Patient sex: F
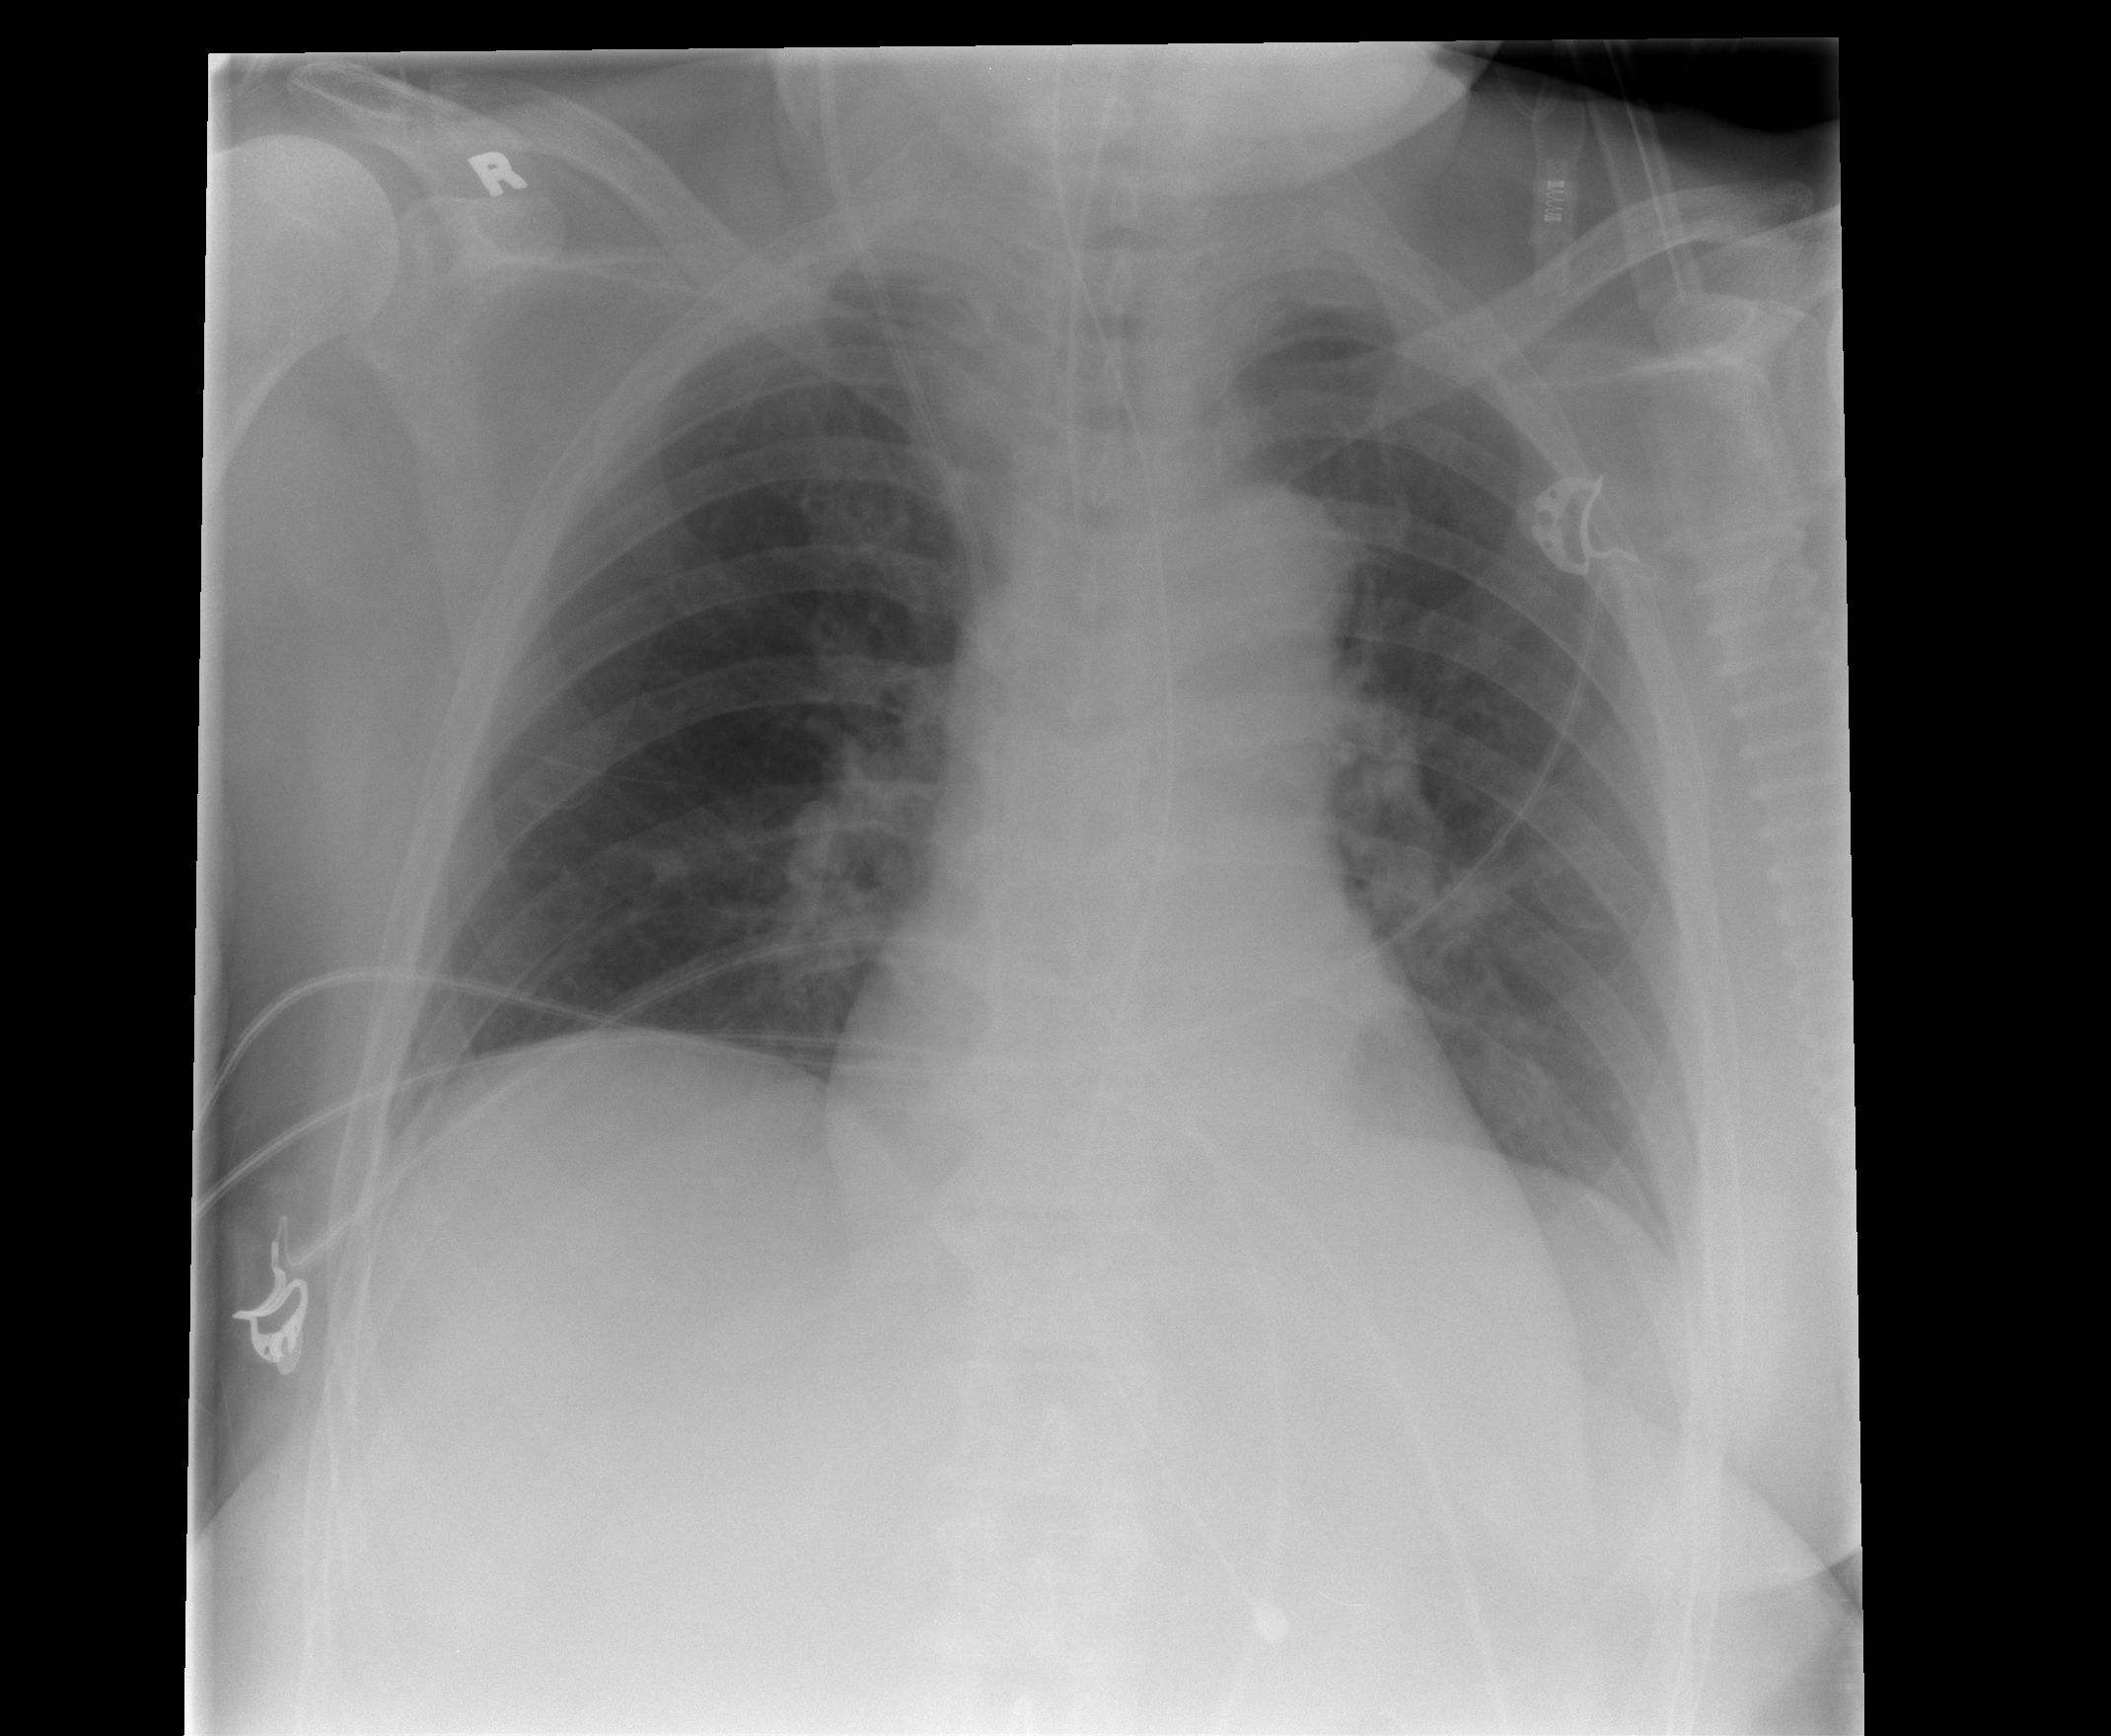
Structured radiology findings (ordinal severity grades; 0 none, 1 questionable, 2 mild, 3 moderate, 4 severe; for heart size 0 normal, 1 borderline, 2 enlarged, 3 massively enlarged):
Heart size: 0
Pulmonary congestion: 0
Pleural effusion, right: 0
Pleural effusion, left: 0
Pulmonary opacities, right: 0
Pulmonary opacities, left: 0
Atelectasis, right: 1
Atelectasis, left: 1